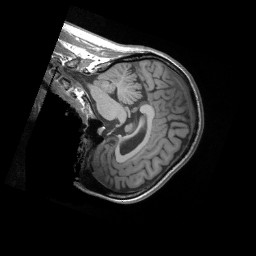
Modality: T1w
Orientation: sagittal
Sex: female